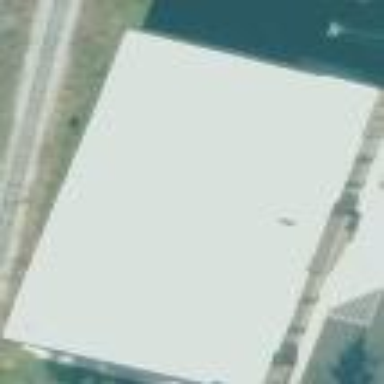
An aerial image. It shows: Building used for storage rental.